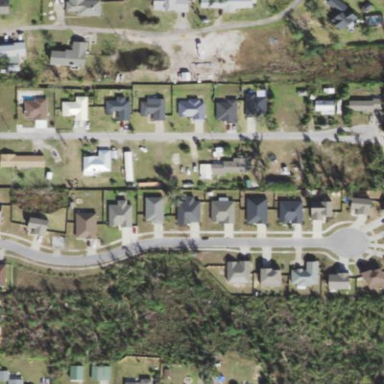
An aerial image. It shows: Residential area consisting of single-family homes.